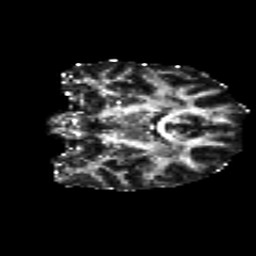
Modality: FA
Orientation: coronal
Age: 28
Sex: female
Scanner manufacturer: siemens
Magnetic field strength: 3 T
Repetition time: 8.8 s
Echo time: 0.085 s